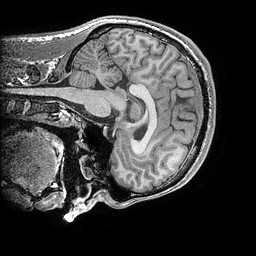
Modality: T1w
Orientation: sagittal
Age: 26
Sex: male
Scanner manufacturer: ge
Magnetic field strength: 3 T
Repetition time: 0.008184 s
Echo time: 0.003192 s